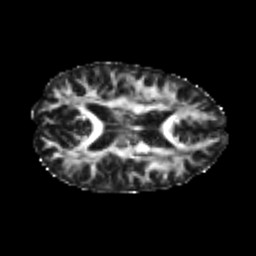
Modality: FA
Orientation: axial
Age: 21
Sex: female
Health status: healthy
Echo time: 0.074 s